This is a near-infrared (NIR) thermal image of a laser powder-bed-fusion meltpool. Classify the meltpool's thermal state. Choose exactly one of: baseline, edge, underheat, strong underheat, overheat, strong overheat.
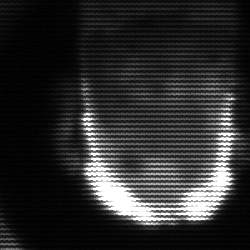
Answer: baseline